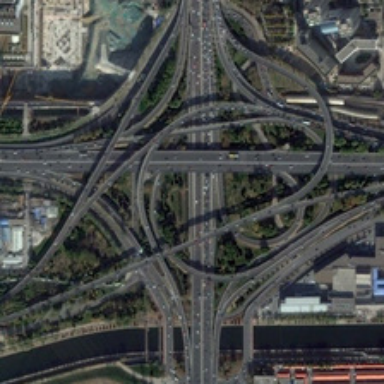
Many buildings and green trees are near a viaduct and a river .